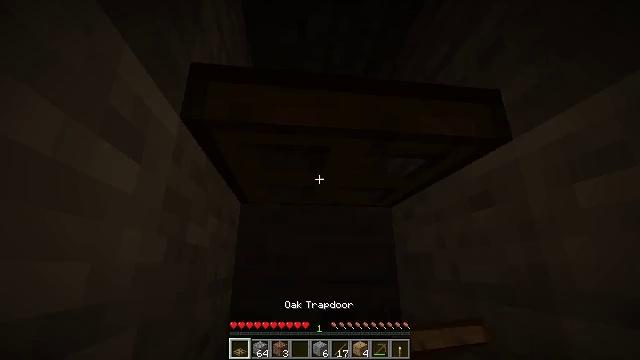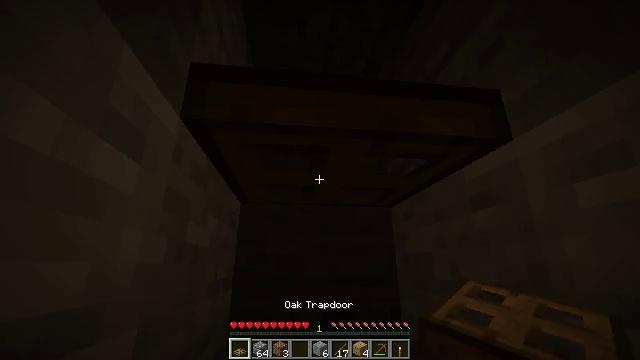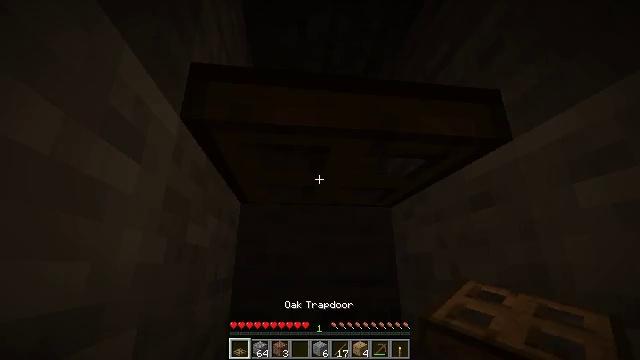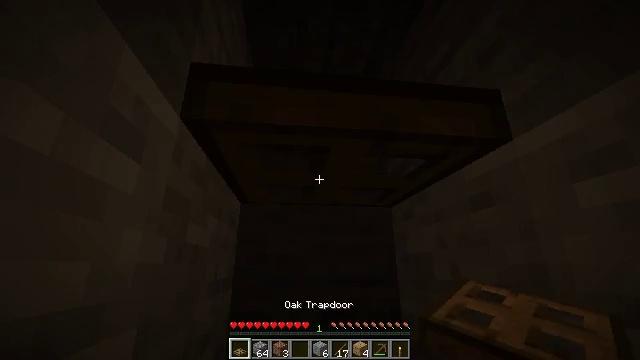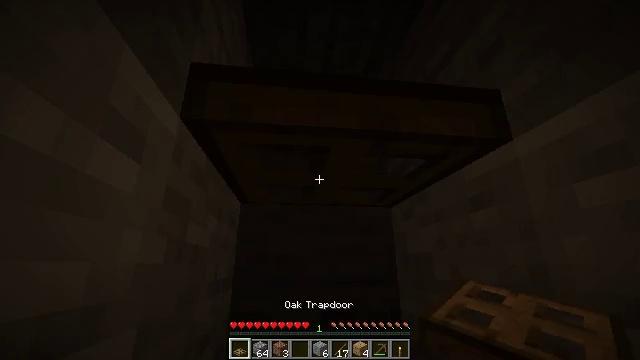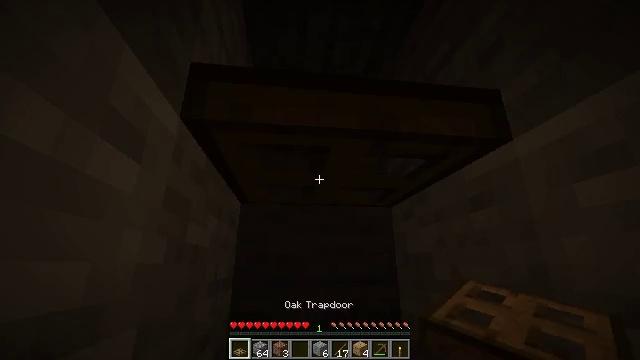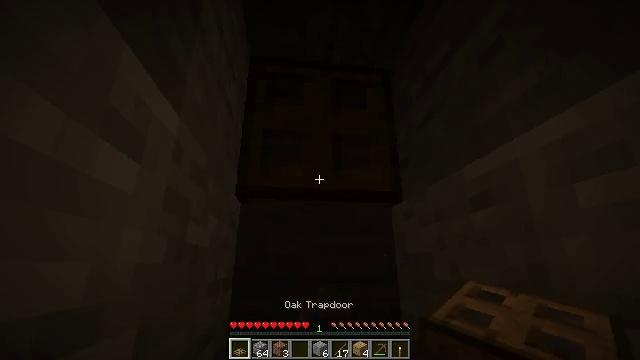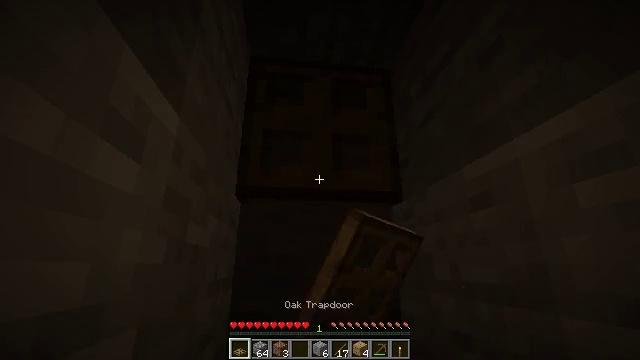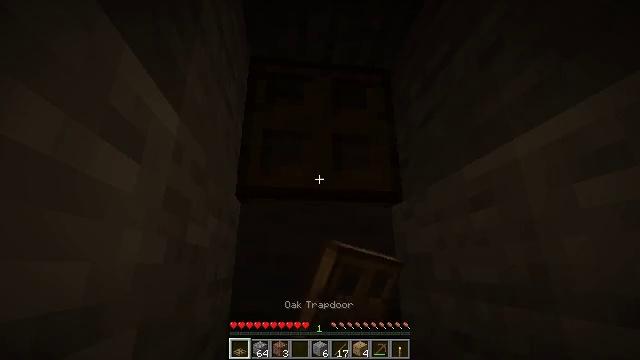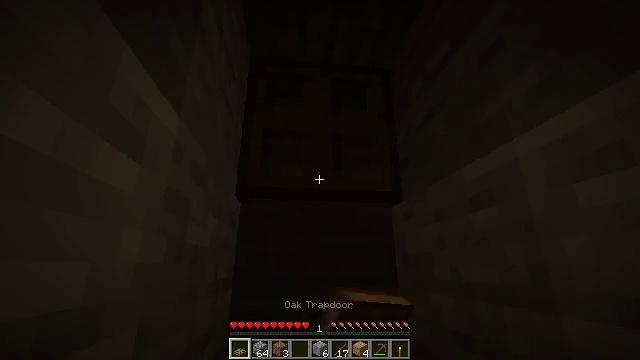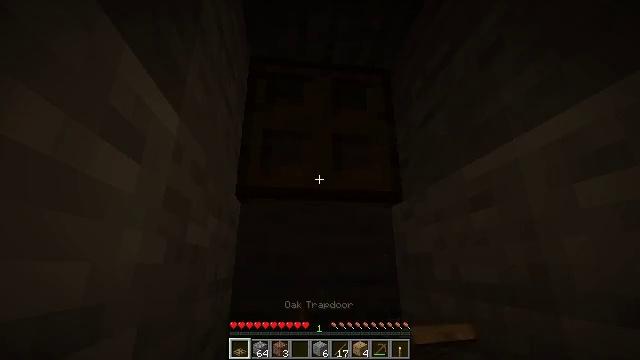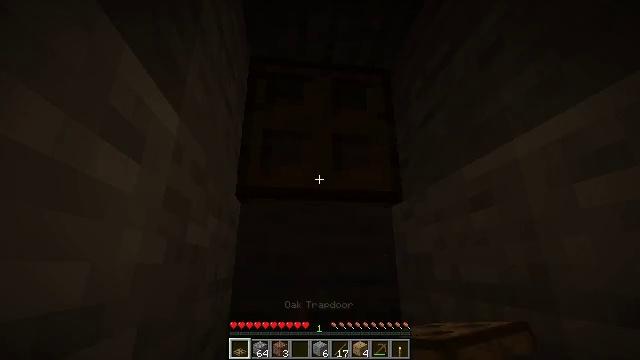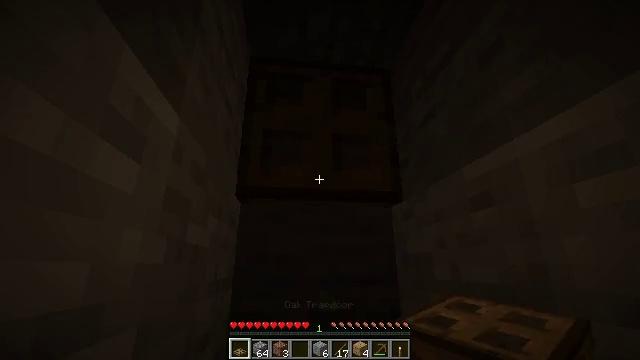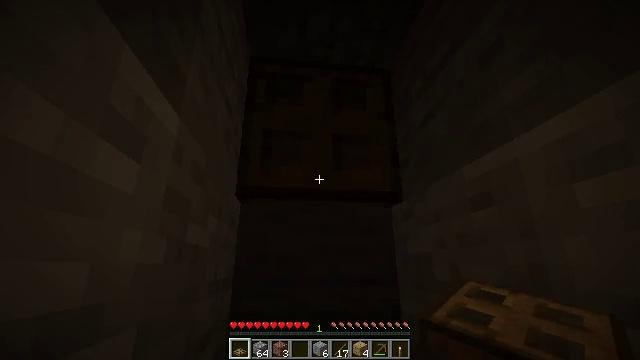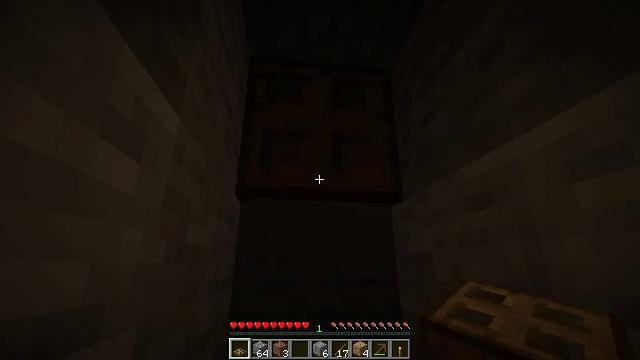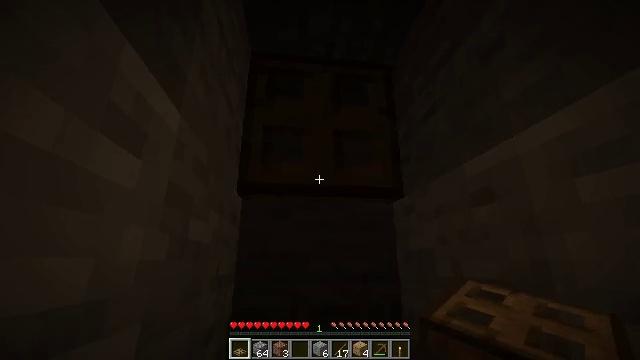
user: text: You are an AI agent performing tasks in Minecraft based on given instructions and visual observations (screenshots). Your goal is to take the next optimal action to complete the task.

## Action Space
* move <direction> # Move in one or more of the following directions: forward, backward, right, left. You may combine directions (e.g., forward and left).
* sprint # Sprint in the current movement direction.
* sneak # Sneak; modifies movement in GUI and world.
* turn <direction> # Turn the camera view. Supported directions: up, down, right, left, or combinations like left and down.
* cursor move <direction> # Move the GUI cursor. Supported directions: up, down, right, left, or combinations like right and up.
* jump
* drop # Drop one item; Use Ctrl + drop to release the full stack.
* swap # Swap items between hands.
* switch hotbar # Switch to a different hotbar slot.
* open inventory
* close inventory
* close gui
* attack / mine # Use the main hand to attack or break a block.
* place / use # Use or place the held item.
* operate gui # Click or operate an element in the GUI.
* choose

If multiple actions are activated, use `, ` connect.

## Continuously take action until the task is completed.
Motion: motion action
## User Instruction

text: Obtain an iron ingot from the furnace.
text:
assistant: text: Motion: no_op
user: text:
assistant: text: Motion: no_op
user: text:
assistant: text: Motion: no_op
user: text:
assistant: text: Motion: no_op
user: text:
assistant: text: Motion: no_op
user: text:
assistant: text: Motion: use / place
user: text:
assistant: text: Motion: use / place
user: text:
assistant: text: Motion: use / place
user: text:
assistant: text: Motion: no_op
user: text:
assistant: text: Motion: no_op
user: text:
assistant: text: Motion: no_op
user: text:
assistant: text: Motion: no_op
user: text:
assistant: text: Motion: no_op
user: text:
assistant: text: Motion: no_op
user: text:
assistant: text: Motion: no_op
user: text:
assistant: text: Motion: turn right and down
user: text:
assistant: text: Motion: turn right and down
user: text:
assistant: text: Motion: turn right and down
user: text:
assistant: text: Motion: no_op
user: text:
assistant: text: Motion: no_op
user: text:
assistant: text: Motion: no_op
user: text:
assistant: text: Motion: no_op
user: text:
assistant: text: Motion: no_op
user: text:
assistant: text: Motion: no_op
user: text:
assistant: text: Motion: no_op
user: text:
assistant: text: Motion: no_op
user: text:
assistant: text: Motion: no_op
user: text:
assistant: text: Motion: no_op
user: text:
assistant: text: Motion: no_op
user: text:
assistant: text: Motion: turn down